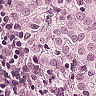
Metastatic tissue present: yes